Question: I am using cordova + angularjs + nodejs(Express) to test in android environment. Now I am trying to get some data by $http(), but I always get 404 error (by the alert below).
Client Code ( AngularJs )
'''
$http({
method : 'POST',
url : "http://192.168.1.4:8888/login",
data : ""
})
.success(function(data, status, headers, config) {
alert("success");
alert(data);
})
.error(function(data, status, headers, config) {
alert("error");// <== always gets here
alert(status); // <== 404
}).
finally(function() {
alert("finally");
});
'''
Server Code (NodeJs+Express)
'''
...
app.get('/login',function(req, res){
res.set({'Content-Type':'application/json','Encodeing':'utf8'});
res.json({name:"jj"});
}) ;
app.listen(8888);
'''
I can get the json string by visit <URL> by Chrome,

I searched a lot of stuff but still can't solve my problem, could anyone help?
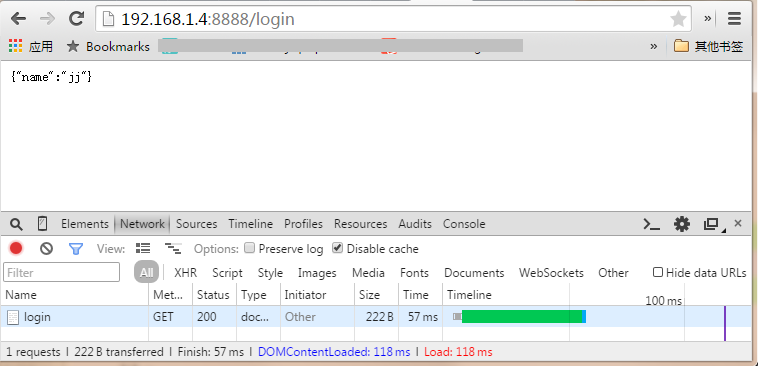
Answer: The http method is post, it needs to be get.